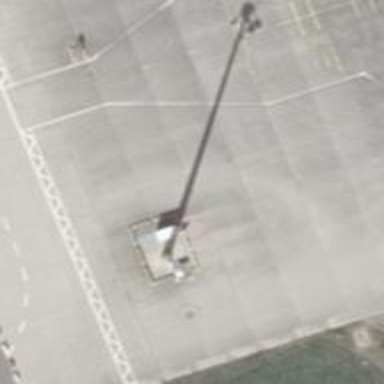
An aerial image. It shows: Mast structure.